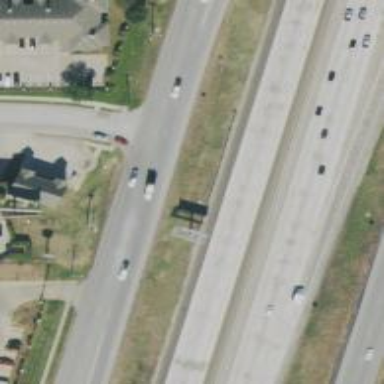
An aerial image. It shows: Secondary road with frontage road alongside.